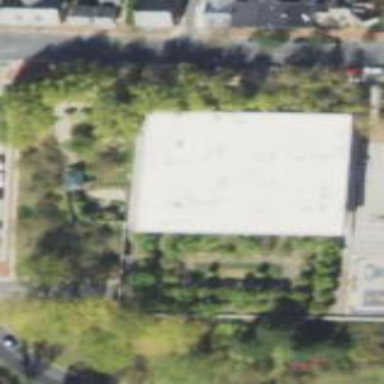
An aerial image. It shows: Building that serves as library.